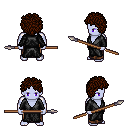
a pixel art fantasy rpg character, male body template, dark elf, purple skin, gray robe, robe skirt, brown curly afro hairstyle, spear, four views (front, back, left, right), 2x2 character sprite sheet, small pixel art, hard edges, no anti-aliasing